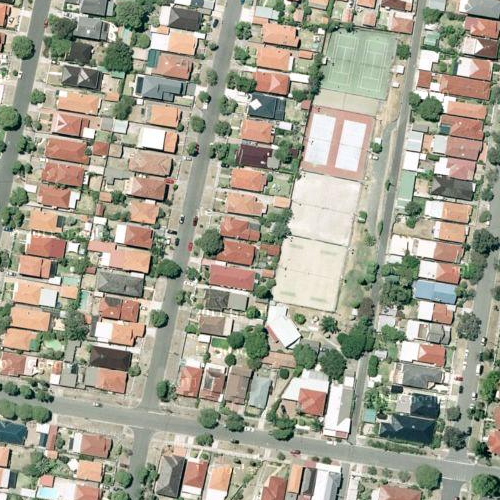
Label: sydney